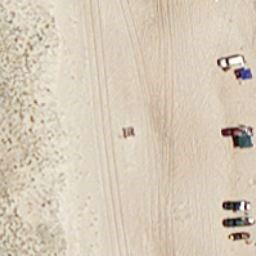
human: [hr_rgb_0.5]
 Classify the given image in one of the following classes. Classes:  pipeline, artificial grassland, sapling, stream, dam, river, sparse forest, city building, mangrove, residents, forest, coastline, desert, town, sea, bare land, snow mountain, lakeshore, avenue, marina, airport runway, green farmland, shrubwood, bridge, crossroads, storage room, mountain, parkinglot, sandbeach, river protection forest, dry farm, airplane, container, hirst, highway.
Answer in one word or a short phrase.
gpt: sandbeach